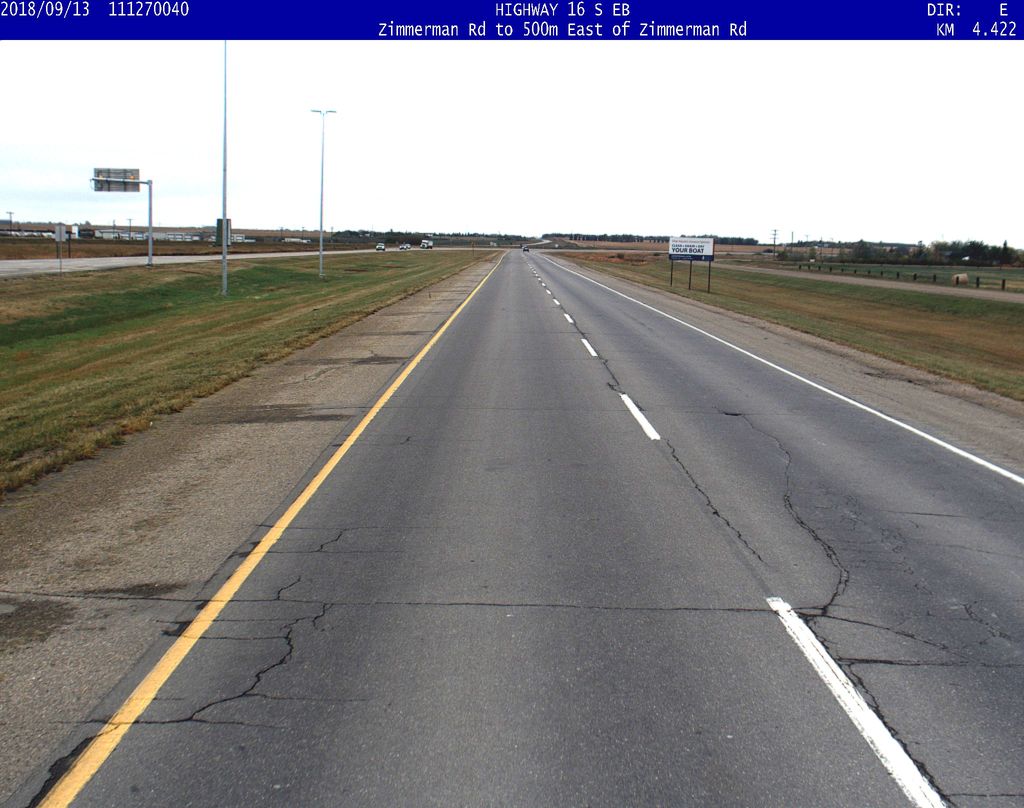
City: saskatoon